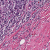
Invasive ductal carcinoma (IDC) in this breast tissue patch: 1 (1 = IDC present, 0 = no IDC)